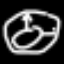
Label: clock